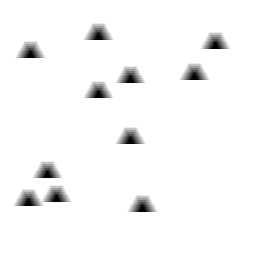
Squares: 0
Triangles: 11
Stars: 0
Total shapes: 11